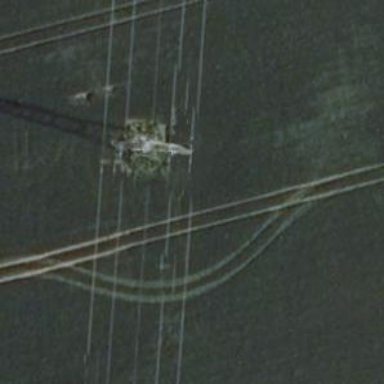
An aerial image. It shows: Power tower.